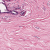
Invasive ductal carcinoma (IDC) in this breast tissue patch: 0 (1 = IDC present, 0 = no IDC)